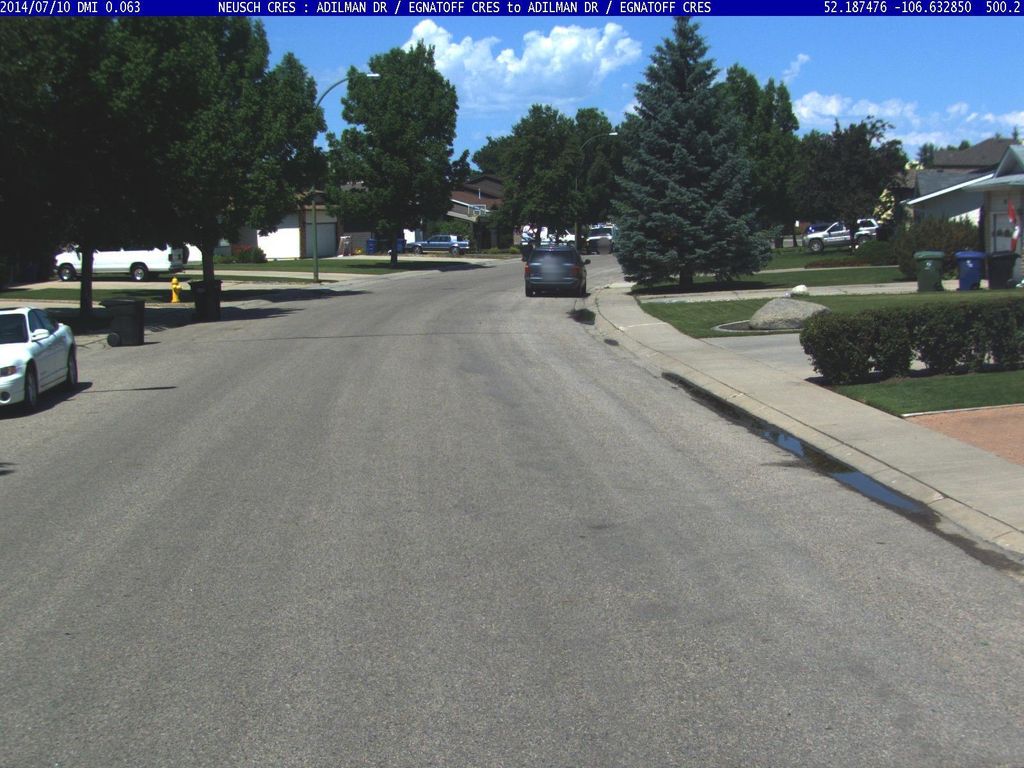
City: saskatoon